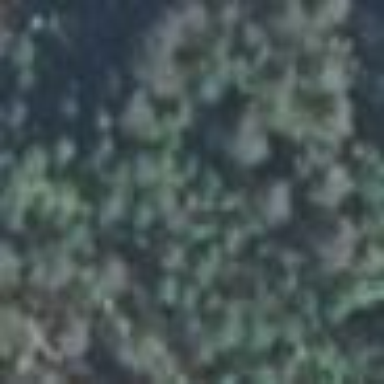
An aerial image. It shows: Mixed leaf woodland.